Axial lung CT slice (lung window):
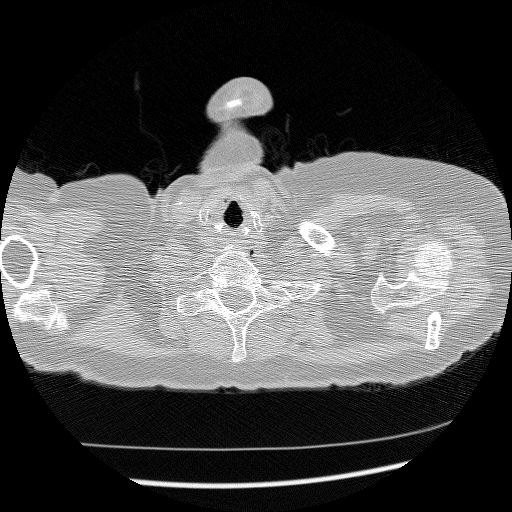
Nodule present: no